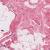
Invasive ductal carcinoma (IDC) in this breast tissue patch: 0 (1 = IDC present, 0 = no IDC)